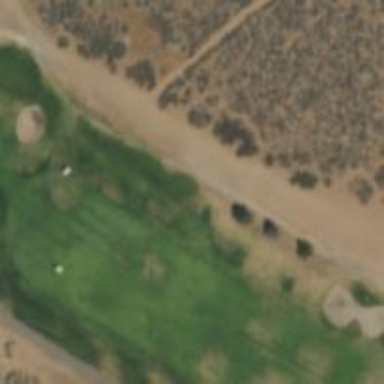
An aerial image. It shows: Service road used as golf cart path.